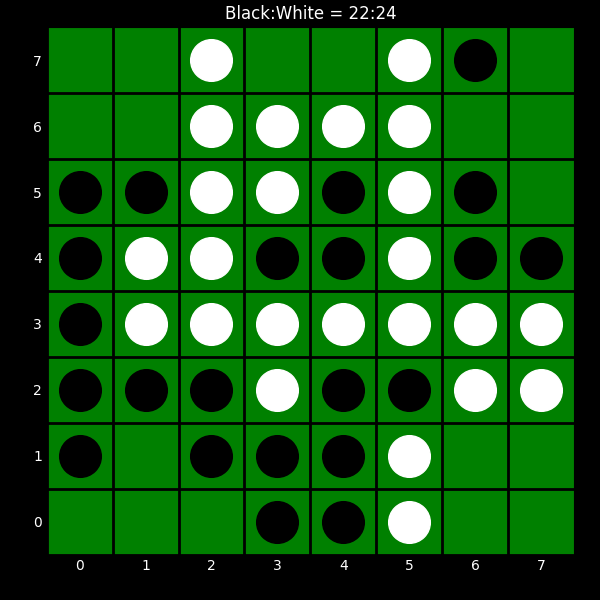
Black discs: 22
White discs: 24